Question: Statements such as , does it center by taking the actionbar into account? Because when I use two backgrounds both of the same height that meet in the middle using a fake view that is centered in the parent, the top baclground loooks squished and I think it might be because of the action bar. Hopefully this picture can show what I mean...

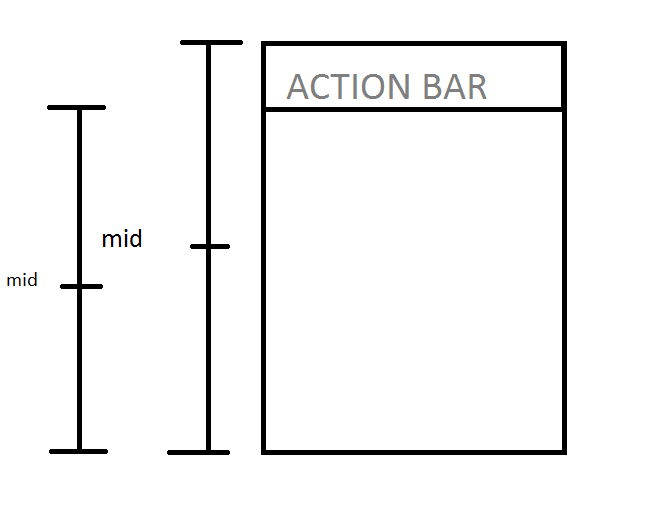
Answer: Usually the action bar is placed above the rest of your layout. If you want it to be drawn in front of your layout you have to enable overlay mode. Having that in mind, most probably the vertical center of your layout is the center of the area below the action bar (e.g. the leftmost item in your diagram)
You can find more info about the overlay mode at the end of the <URL>.